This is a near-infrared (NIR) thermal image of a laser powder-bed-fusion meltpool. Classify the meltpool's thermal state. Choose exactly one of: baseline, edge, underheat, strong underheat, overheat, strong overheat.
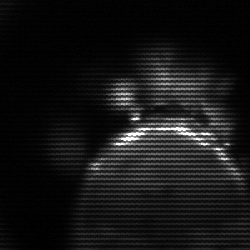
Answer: edge